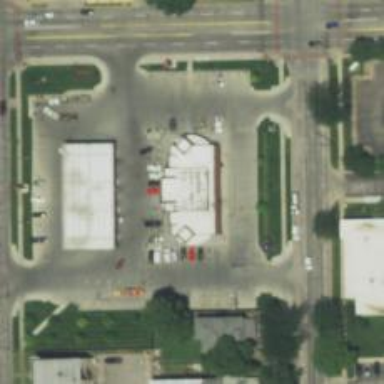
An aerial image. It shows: Convenience shop.